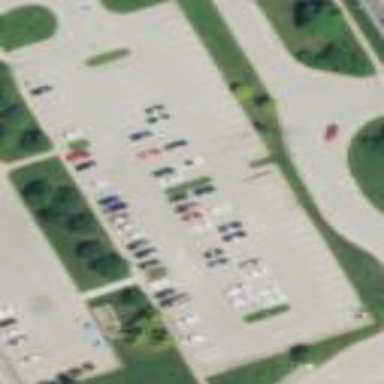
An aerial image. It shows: Parking area.